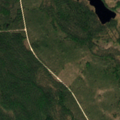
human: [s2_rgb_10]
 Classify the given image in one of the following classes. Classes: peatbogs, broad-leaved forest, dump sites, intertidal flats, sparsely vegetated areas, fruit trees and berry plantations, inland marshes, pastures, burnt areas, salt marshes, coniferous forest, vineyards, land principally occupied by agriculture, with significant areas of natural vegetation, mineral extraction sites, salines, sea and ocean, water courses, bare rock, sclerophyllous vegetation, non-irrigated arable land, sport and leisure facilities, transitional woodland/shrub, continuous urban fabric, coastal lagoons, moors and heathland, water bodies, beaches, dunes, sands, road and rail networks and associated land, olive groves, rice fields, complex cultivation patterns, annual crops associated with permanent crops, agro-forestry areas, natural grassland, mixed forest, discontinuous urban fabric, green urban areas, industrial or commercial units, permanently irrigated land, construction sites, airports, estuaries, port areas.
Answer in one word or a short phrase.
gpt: coniferous forest, mixed forest, transitional woodland/shrub